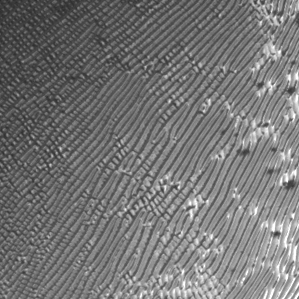
Label: frost